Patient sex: F
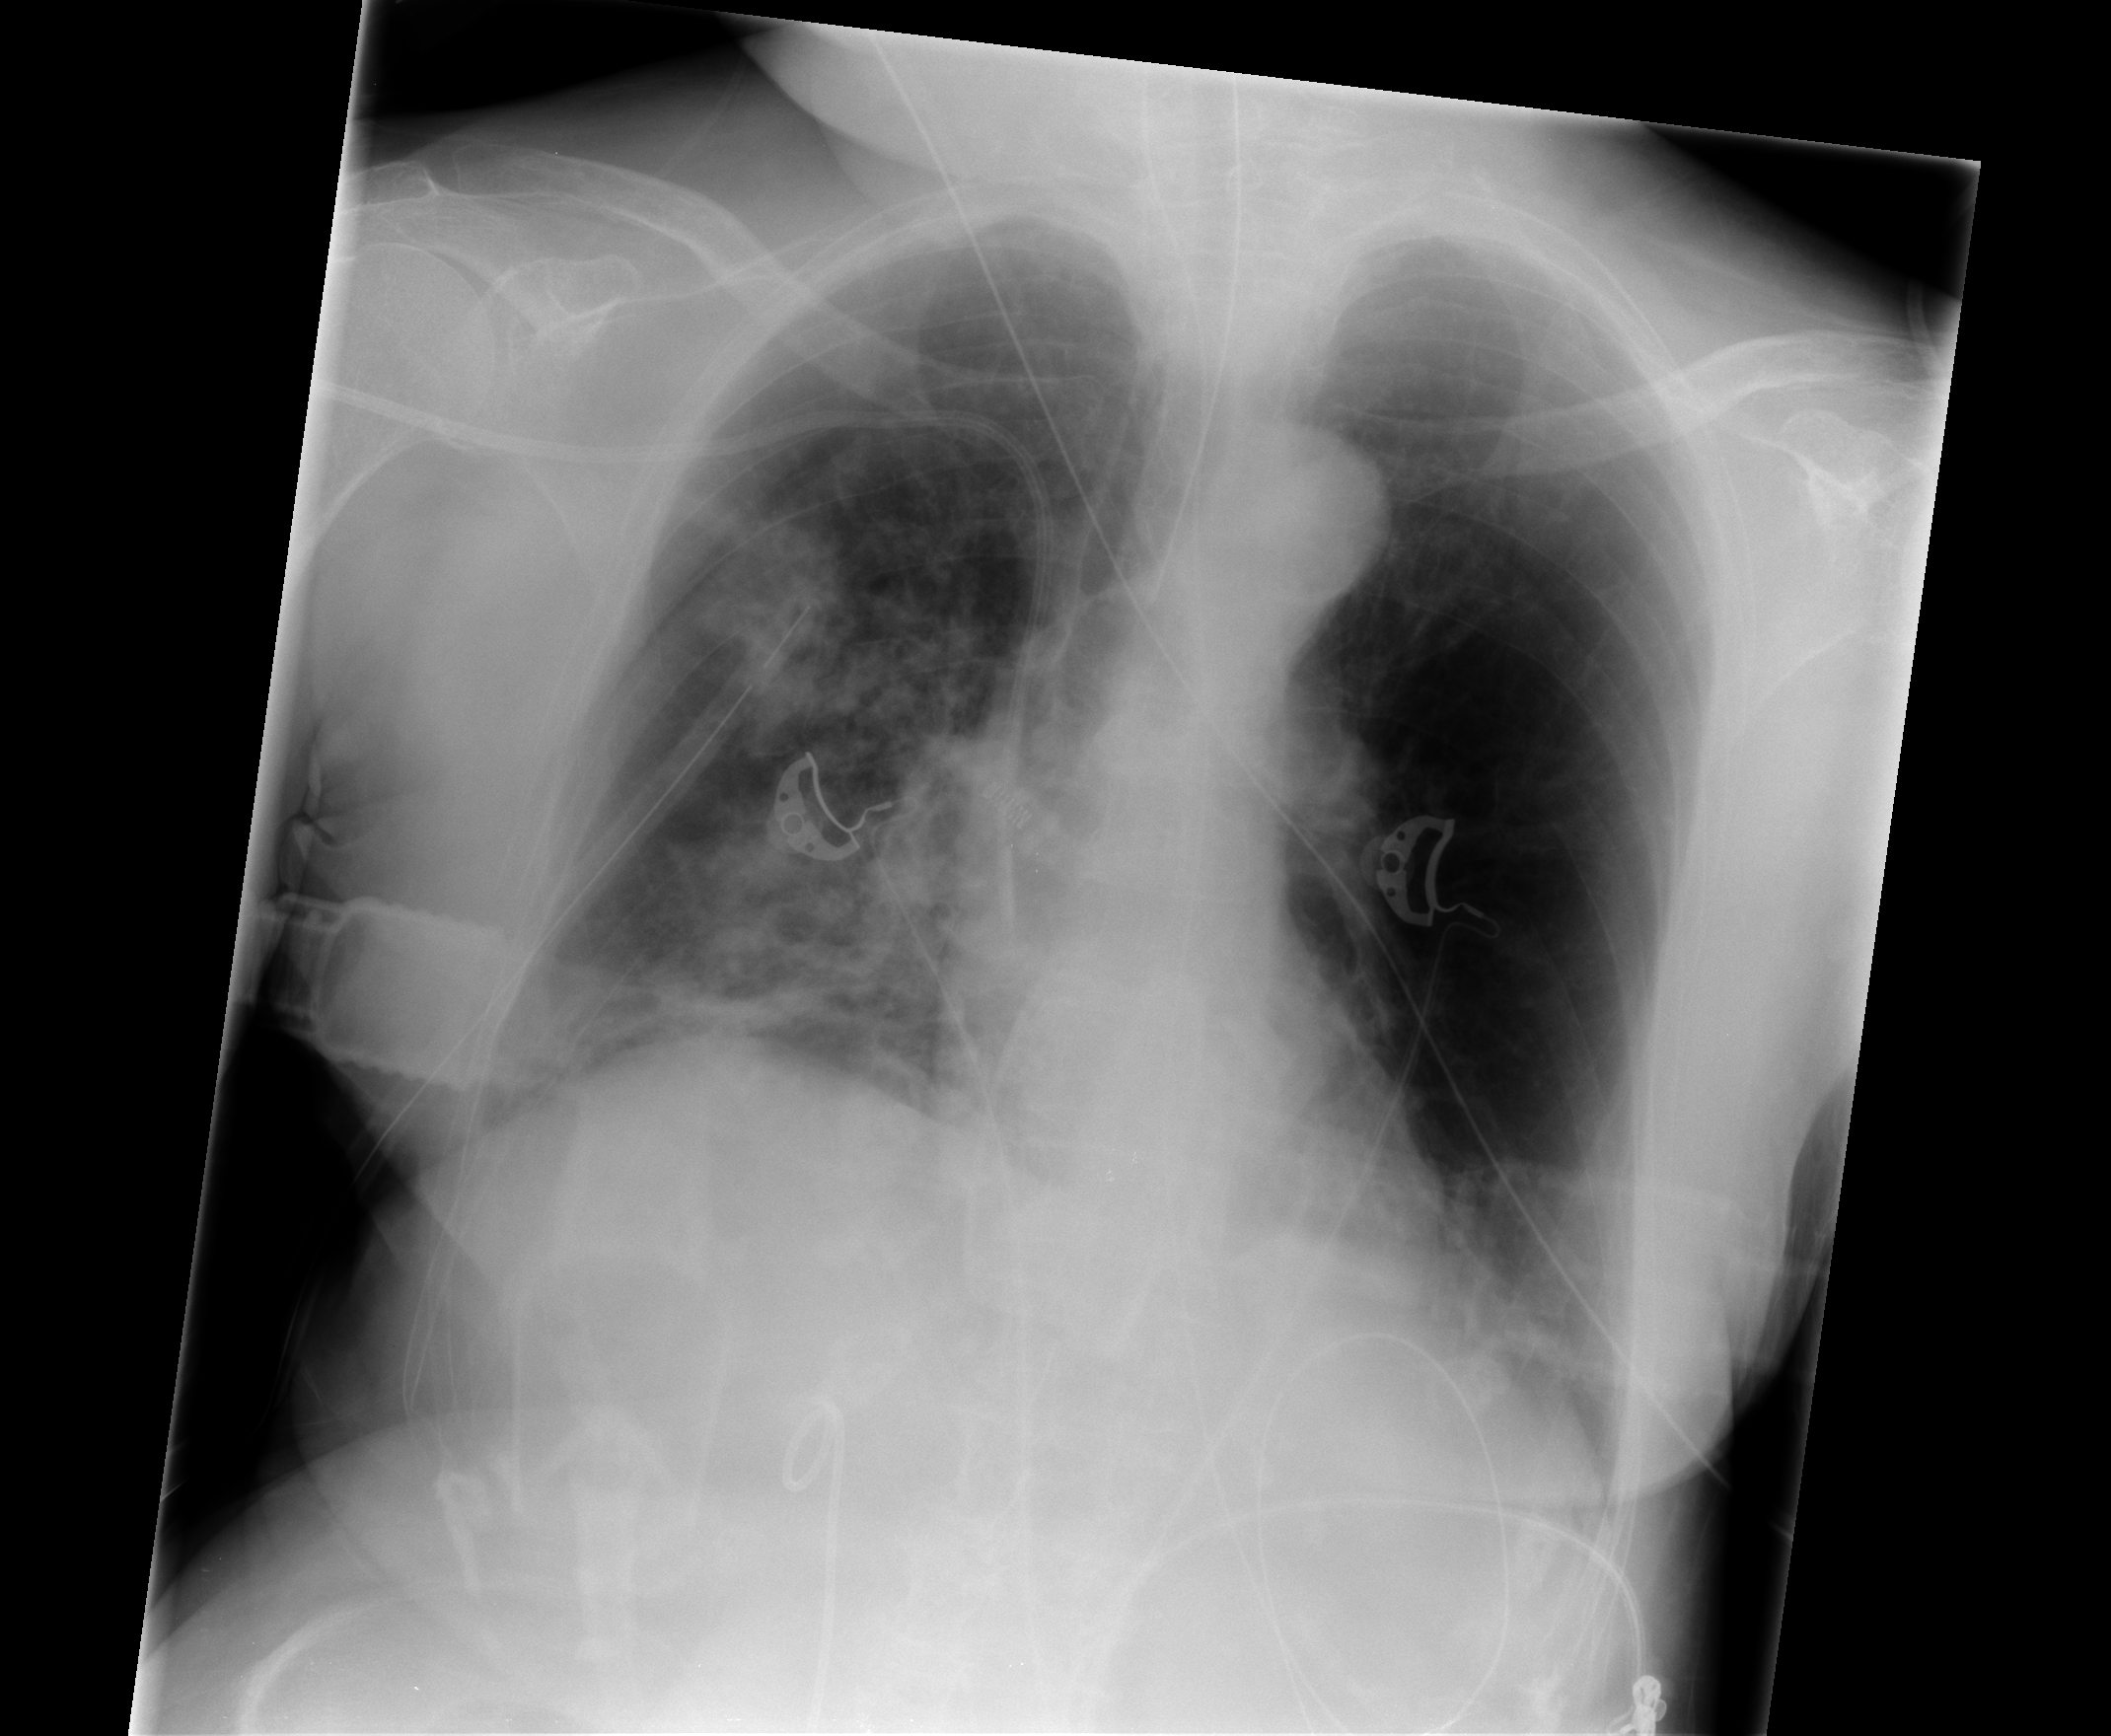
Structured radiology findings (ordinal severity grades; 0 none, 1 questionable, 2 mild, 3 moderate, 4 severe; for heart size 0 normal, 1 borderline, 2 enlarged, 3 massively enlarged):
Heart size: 0
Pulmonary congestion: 0
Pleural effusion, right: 2
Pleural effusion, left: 0
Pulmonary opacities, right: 3
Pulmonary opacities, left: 0
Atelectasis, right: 3
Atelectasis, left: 0